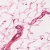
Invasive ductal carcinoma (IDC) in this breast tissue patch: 0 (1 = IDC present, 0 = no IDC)